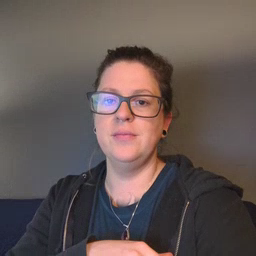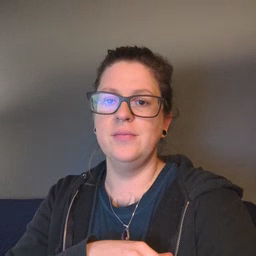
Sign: girl